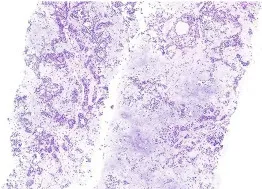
Histological and immunohistochemical features. (A,B) Haematoxylin-eosin (HE) staining showing ductal cells, myoepithelial cells and prominent chondromyxoid matrix background. The cuboidal ductal epithelium forms a glandular tubular structure, with red secretion in the lumen; the myoepithelial cells surround the glandular tubular structure or are scattered across the chondromyxoid matrix; the cellular atypia is not obvious (magnification, A x 50, B x 200).
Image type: pathology (h&e)